Milling tool wear sample.
Tool blade image: 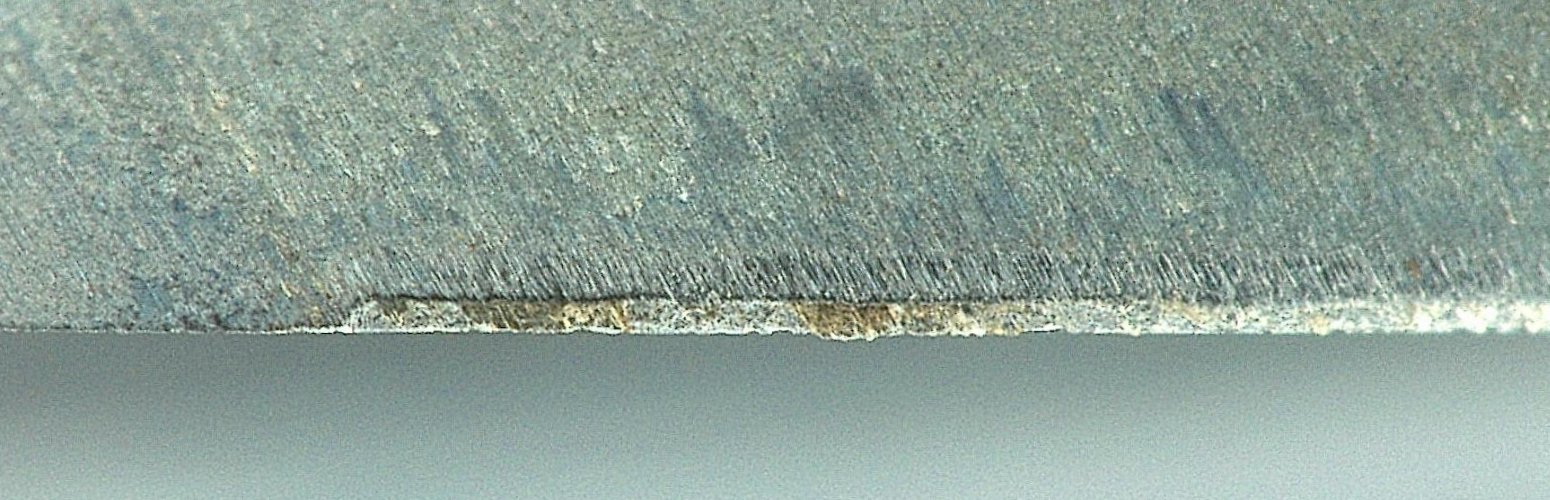
Chip image: 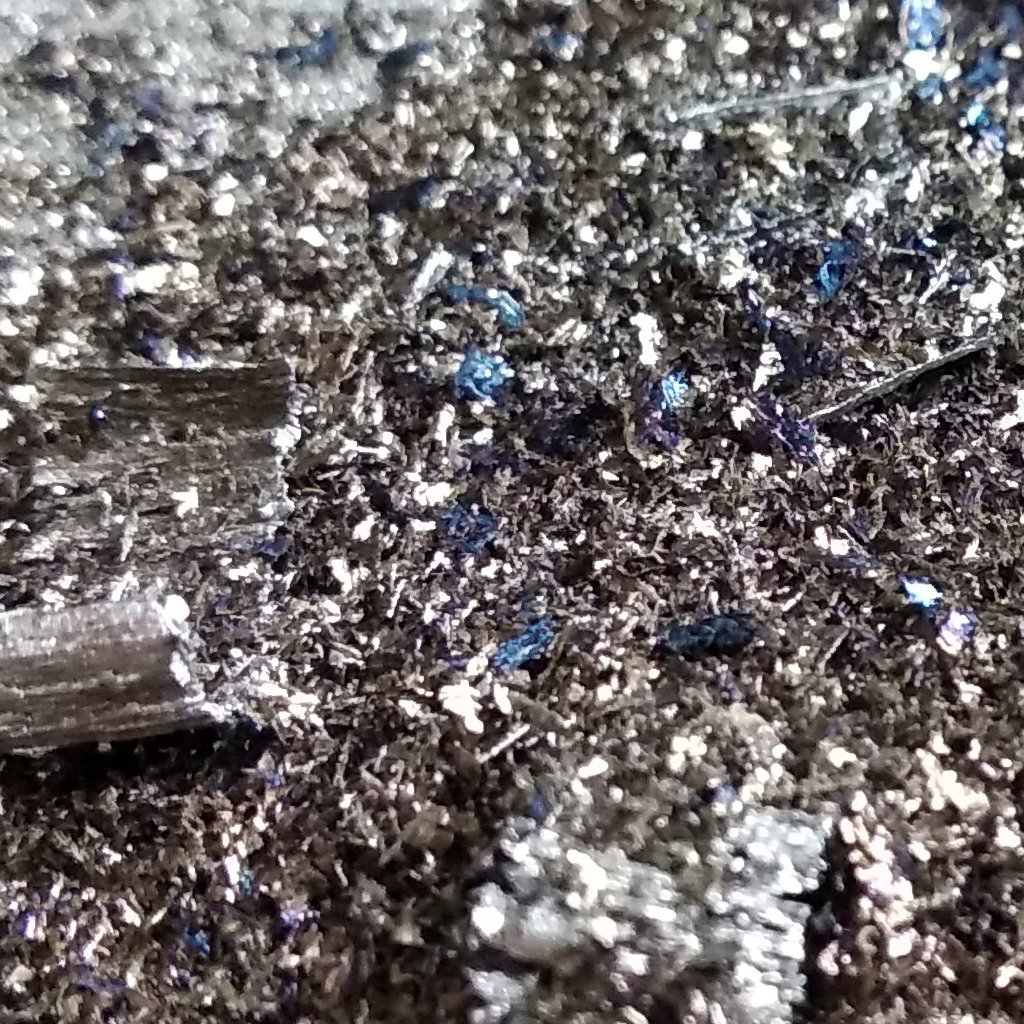
Workpiece image: 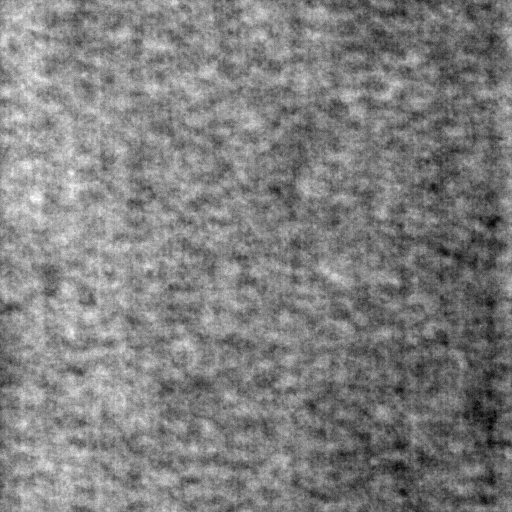
Tool wear state: used
Gaps: 0
Flank wear: 94.62
Overhang: 17.05
Force-signal Mel-spectrograms (X, Y, Z axes): 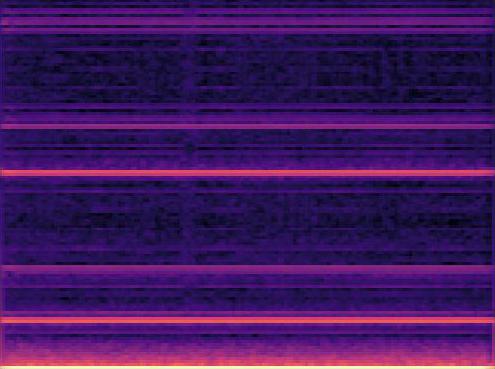 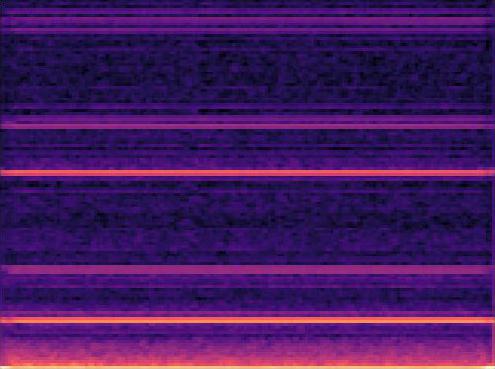 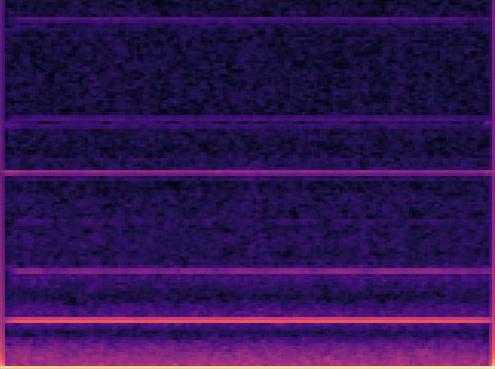
Force-signal scalograms (X, Y, Z axes): 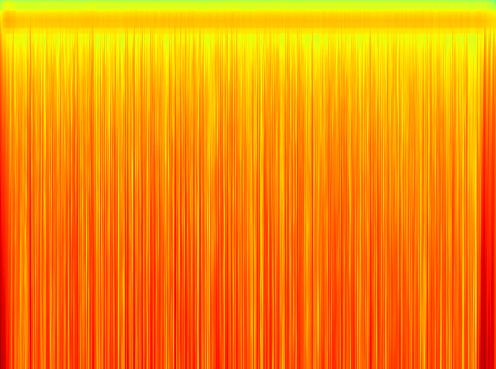 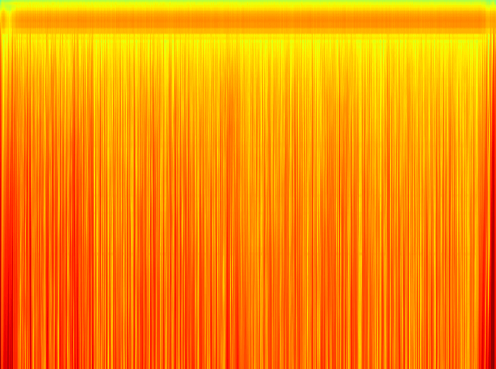 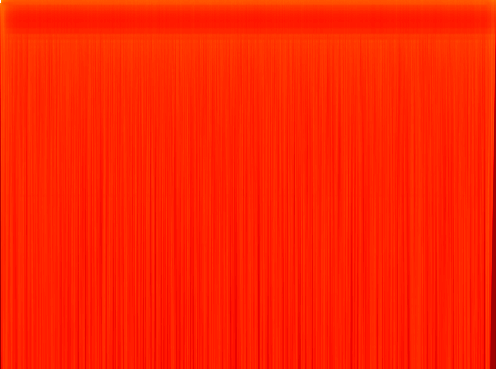
Force phase: steady_state_stabilization_wear